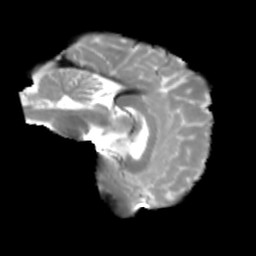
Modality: T2w
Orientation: sagittal
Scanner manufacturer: siemens
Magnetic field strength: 3 T
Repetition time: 4 s
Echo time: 0.0594 s